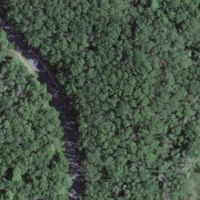
EUNIS habitat code: 41
Species observed at this site:
Anthriscus sylvestris